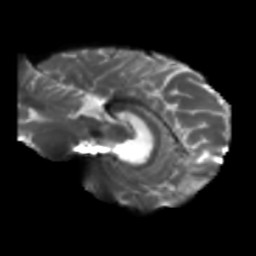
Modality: T2w
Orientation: sagittal
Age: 37
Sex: female
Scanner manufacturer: siemens
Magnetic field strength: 3 T
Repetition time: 5.25 s
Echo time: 0.08 s